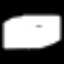
Label: squiggle